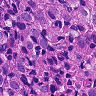
Metastatic tissue present: yes